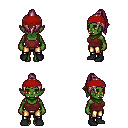
a pixel art fantasy rpg character, female body template, orc, green skin, maroon pirate shirt, gold greaves, white blonde long topknot hairstyle, red bandana, black shoes, four views (front, back, left, right), 2x2 character sprite sheet, small pixel art, hard edges, no anti-aliasing